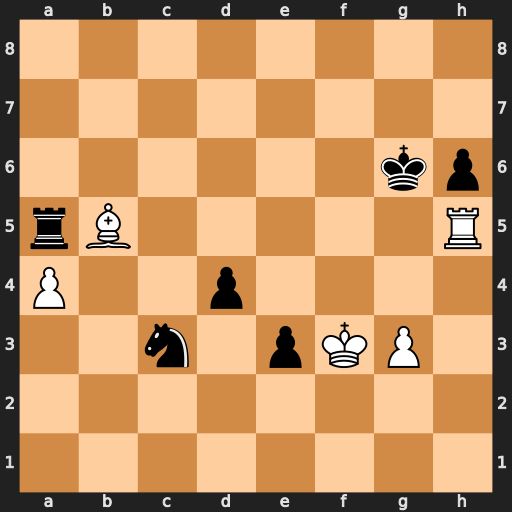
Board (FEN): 8/8/6kp/rB5R/P2p4/2n1pKP1/8/8
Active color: w
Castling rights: -
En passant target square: -
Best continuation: Be8+ Kf6 Rxa5